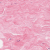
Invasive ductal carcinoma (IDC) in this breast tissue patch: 0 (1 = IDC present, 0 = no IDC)